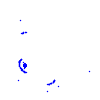
Particle: proton